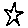
Label: star